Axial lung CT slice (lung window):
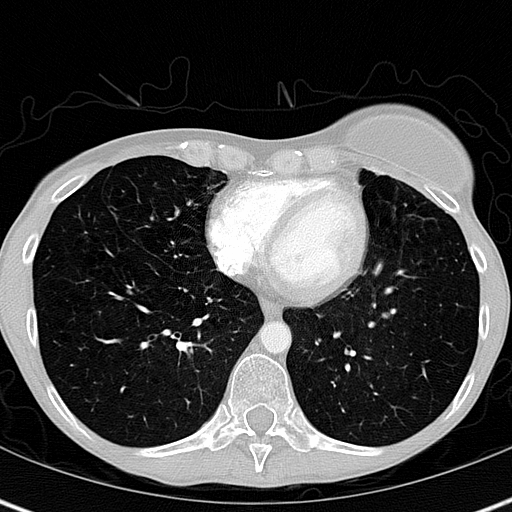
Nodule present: no